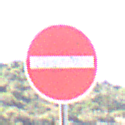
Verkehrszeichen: VerbotDerEinfahrt
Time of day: MorningAfternoon
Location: Outdoor (Nature)
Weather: Clear
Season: NotSpecified
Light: Natural